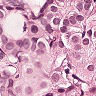
Metastatic tissue present: yes